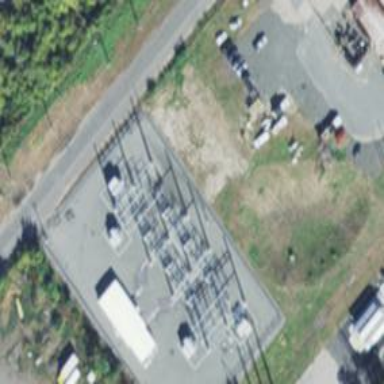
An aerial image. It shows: Switch used for power control.